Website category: phone
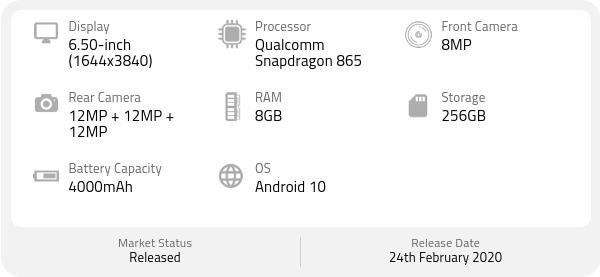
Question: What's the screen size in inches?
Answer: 6.50-inch

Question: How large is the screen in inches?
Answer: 6.50-inch

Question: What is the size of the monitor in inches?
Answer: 6.50-inch

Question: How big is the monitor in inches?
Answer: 6.50-inch

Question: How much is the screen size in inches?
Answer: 6.50-inch

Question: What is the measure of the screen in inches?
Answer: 6.50-inch

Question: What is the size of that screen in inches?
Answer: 6.50-inch

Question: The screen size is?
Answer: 6.50-inch

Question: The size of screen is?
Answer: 6.50-inch

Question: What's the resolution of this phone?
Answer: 1644x3840

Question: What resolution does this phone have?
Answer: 1644x3840

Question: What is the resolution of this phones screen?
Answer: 1644x3840

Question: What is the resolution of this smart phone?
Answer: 1644x3840

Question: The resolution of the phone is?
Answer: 1644x3840

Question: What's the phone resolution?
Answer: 1644x3840

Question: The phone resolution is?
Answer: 1644x3840

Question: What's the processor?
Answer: Qualcomm Snapdragon 865

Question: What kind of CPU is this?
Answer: Qualcomm Snapdragon 865

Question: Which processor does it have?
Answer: Qualcomm Snapdragon 865

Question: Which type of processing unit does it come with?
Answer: Qualcomm Snapdragon 865

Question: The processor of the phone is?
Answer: Qualcomm Snapdragon 865

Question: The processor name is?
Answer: Qualcomm Snapdragon 865

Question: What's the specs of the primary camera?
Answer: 12MP + 12MP + 12MP

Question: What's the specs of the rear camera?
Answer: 12MP + 12MP + 12MP

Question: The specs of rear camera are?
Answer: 12MP + 12MP + 12MP

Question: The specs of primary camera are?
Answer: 12MP + 12MP + 12MP

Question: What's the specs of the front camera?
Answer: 8MP

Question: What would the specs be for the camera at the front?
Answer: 8MP

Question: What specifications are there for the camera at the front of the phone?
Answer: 8MP

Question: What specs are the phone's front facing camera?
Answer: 8MP

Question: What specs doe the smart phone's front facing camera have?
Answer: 8MP

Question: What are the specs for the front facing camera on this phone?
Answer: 8MP

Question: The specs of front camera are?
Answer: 8MP

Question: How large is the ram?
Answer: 8GB

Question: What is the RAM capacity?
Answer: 8GB

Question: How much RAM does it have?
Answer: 8GB

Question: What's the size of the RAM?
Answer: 8GB

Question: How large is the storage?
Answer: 256GB

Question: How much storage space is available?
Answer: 256GB

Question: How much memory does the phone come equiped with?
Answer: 256GB

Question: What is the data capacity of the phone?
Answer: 256GB

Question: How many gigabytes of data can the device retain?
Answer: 256GB

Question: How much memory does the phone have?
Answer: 256GB

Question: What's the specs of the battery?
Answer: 4000mAh

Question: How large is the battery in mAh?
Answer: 4000mAh

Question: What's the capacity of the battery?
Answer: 4000mAh

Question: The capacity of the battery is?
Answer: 4000mAh

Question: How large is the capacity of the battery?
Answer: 4000mAh

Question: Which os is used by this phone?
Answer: Android 10

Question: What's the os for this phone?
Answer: Android 10

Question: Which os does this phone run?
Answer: Android 10

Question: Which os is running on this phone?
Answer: Android 10

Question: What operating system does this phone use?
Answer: Android 10

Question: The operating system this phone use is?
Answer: Android 10

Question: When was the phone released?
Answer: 24th February 2020

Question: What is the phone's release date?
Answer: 24th February 2020

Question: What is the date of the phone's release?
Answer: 24th February 2020

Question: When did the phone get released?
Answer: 24th February 2020

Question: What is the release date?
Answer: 24th February 2020

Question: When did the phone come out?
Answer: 24th February 2020

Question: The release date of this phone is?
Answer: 24th February 2020